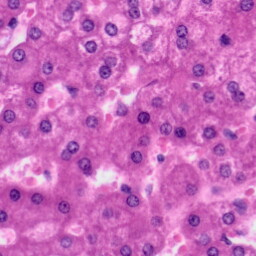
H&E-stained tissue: Liver